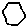
Label: hexagon